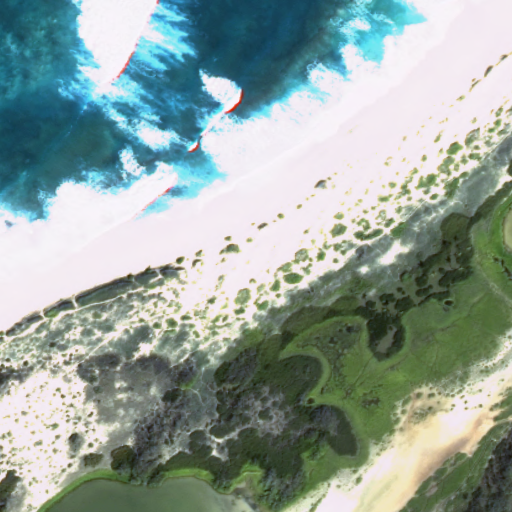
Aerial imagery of beach in Hawaii named Ki‘eki‘e Beach containing only unknown